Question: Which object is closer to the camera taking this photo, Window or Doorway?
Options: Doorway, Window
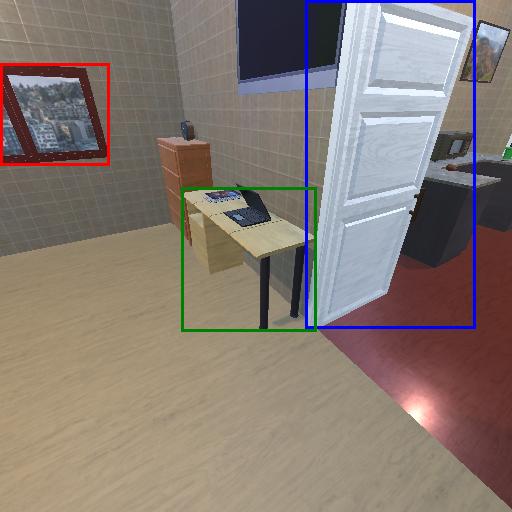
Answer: Doorway